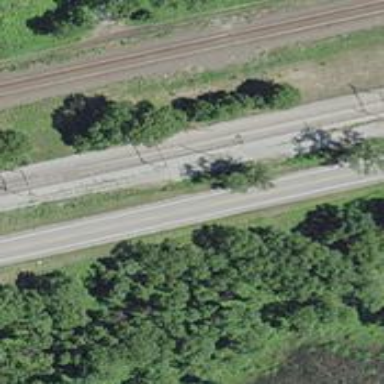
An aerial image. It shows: Railway crossover.